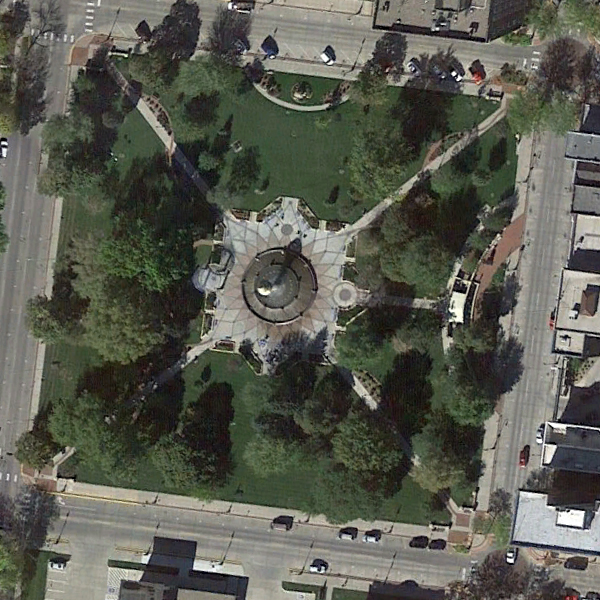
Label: Square